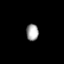
Tissue: prostate
Cell type: Fibroblasts
Senescence score: 0.6885
Nuclear area (px): 201
Mean DAPI intensity: 163.01